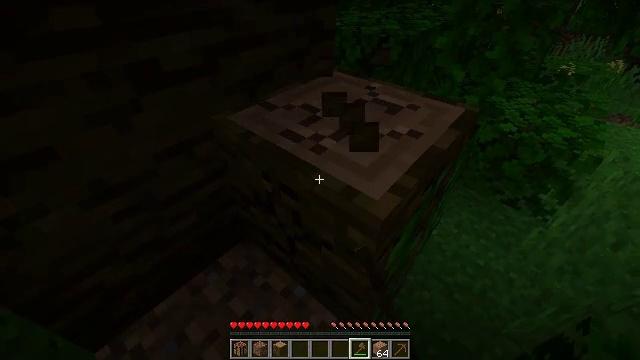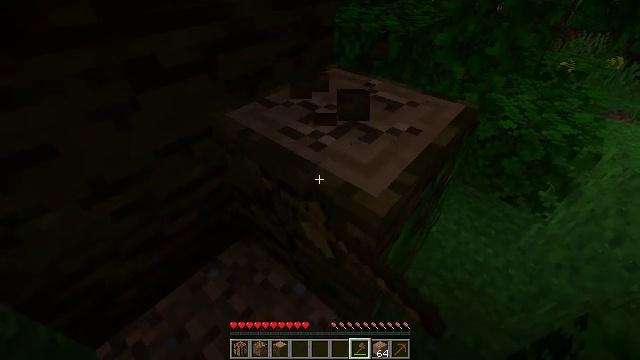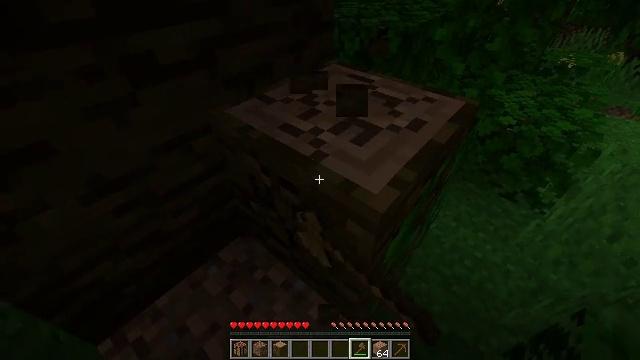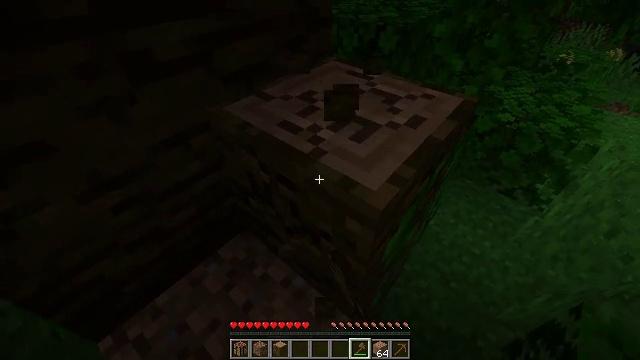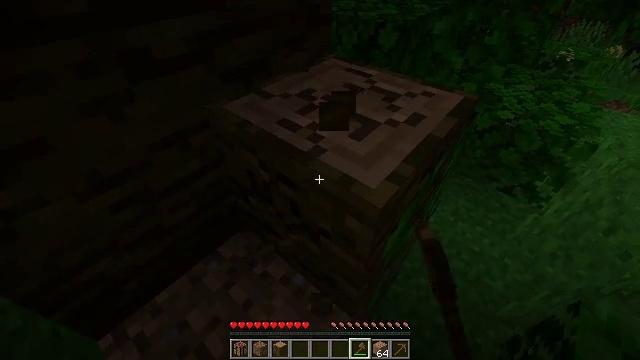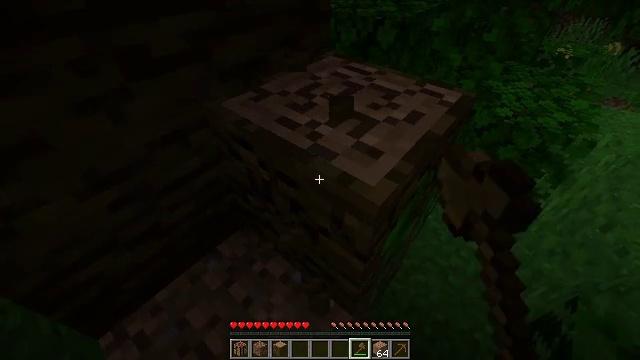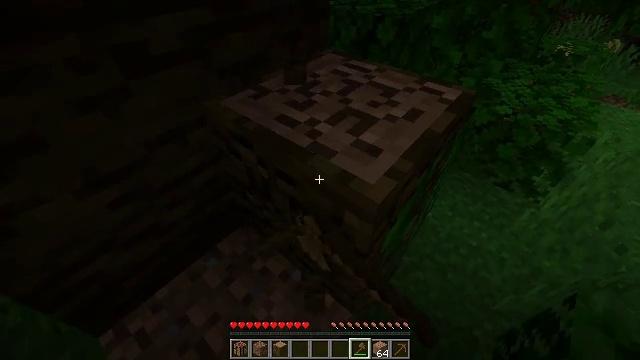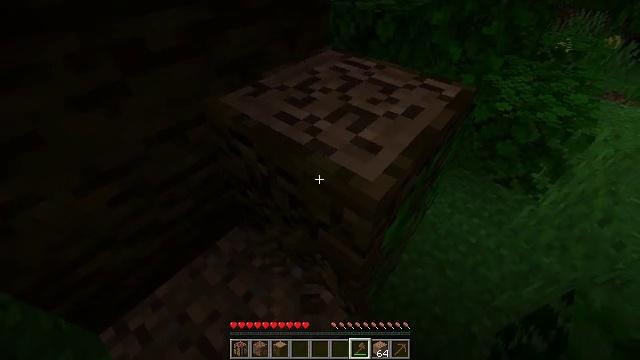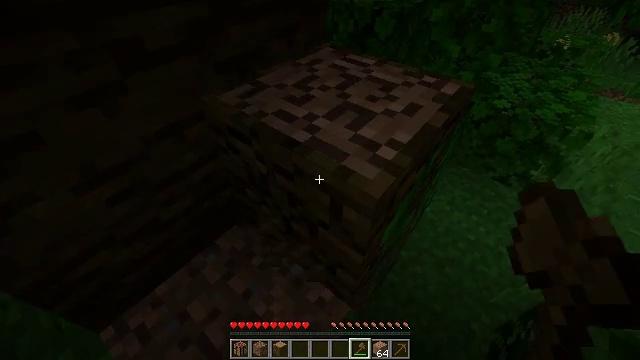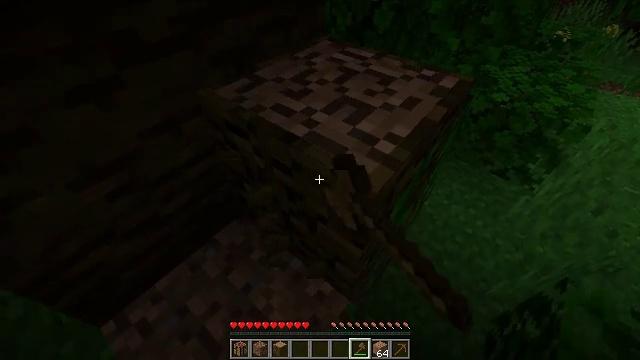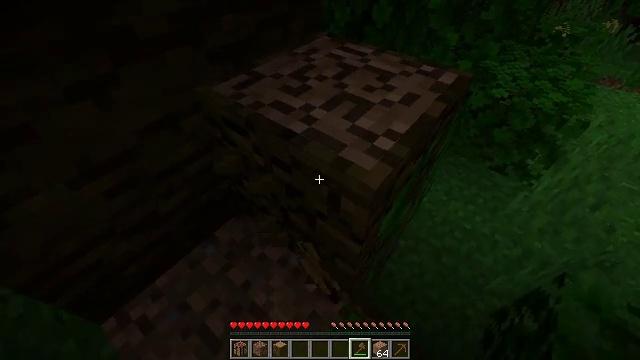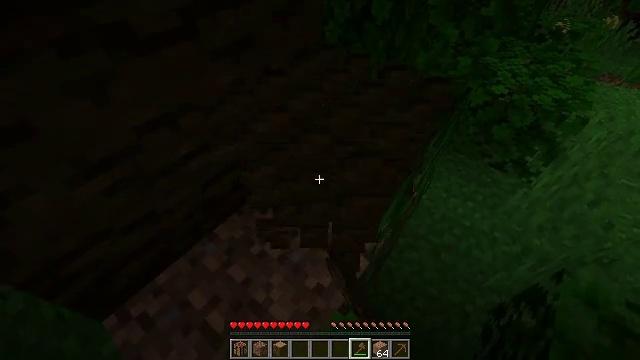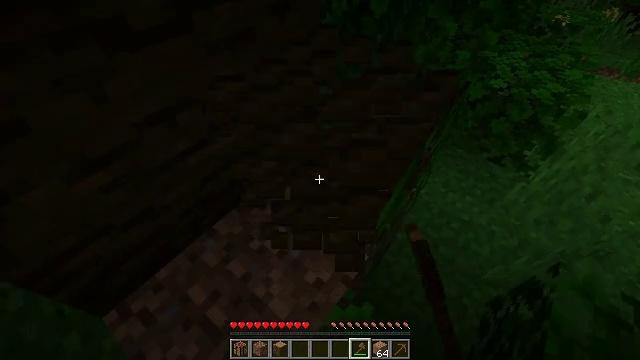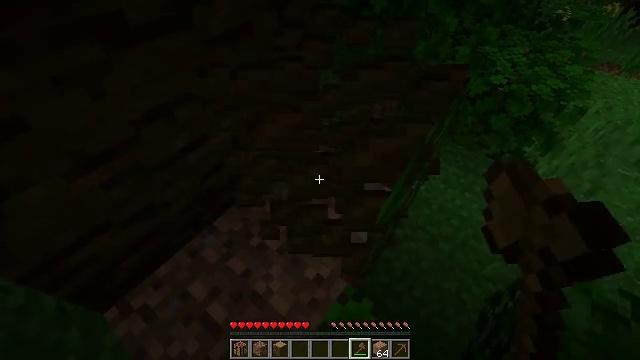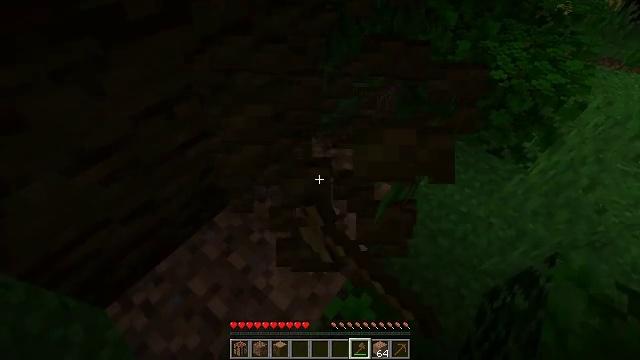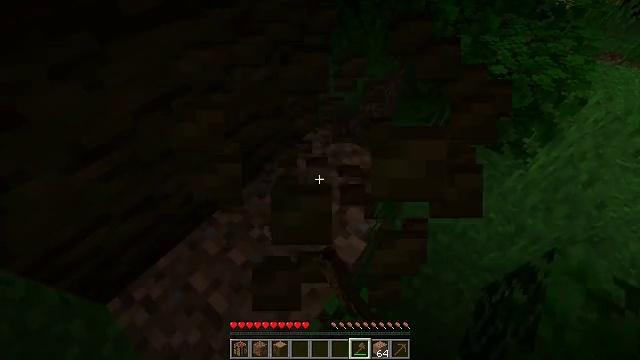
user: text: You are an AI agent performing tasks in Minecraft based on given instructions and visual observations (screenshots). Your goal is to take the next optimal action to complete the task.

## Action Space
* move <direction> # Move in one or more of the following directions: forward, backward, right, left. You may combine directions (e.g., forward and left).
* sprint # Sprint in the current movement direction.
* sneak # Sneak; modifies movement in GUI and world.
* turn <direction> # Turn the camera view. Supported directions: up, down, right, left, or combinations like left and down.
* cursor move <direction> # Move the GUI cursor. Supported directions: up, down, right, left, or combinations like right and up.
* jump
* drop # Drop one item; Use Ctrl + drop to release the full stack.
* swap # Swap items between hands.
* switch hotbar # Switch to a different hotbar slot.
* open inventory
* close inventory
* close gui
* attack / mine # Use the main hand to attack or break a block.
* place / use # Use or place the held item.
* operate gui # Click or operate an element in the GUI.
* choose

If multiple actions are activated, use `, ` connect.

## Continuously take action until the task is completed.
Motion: motion action
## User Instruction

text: Harvest the jungle log from the tree trunk.
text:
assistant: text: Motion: attack / mine
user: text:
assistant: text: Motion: attack / mine
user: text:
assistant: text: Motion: attack / mine
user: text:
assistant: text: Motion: attack / mine
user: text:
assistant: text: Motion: attack / mine
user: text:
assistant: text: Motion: attack / mine
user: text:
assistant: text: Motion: attack / mine
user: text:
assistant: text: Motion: attack / mine
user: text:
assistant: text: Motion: turn down, attack / mine
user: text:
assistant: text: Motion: attack / mine
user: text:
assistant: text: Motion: attack / mine
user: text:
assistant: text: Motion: turn down, attack / mine
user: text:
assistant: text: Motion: attack / mine
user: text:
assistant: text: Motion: attack / mine
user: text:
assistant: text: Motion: attack / mine
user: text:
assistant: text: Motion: attack / mine